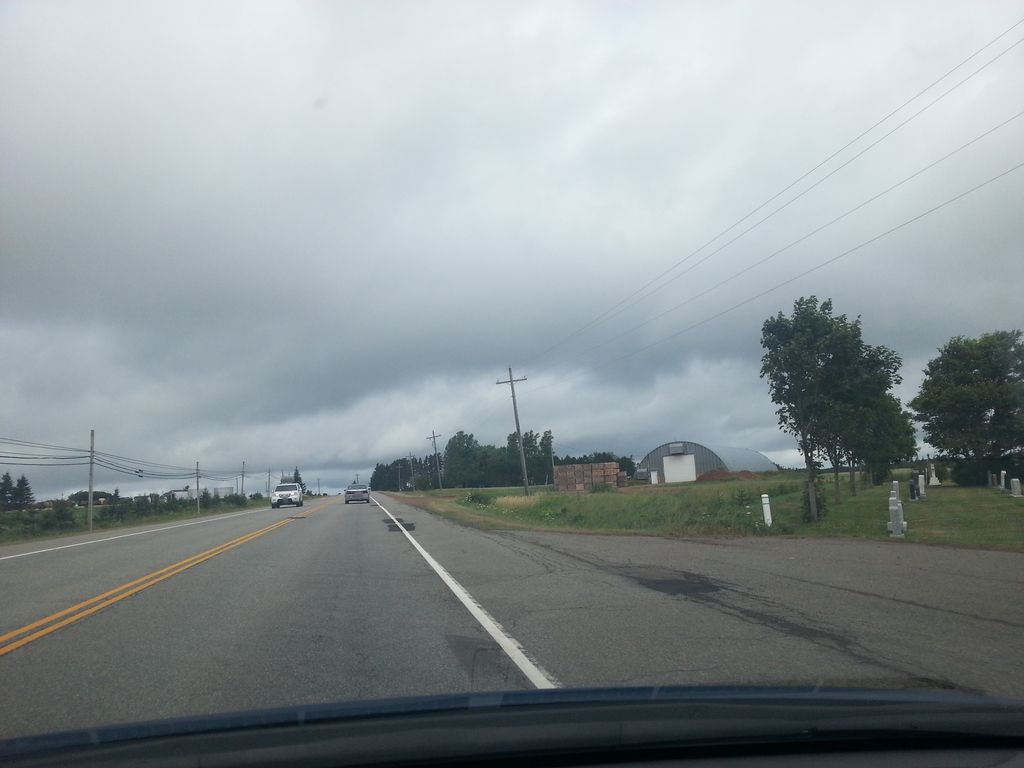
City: charlottetown